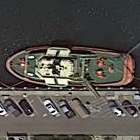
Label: civil